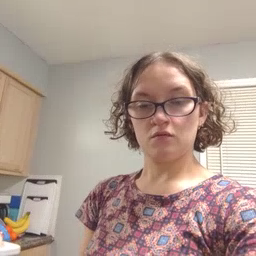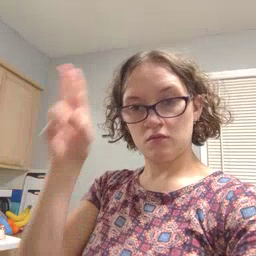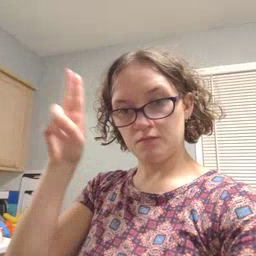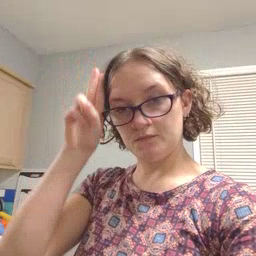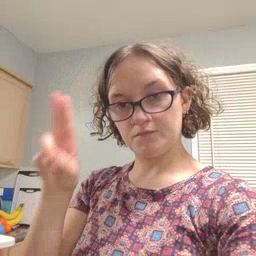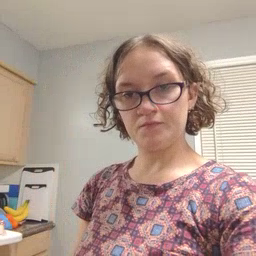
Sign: uncle